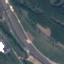
Land use / land cover class: Highway